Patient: sex M, age 60
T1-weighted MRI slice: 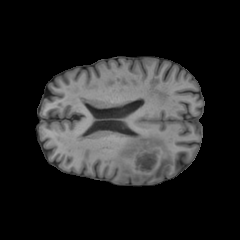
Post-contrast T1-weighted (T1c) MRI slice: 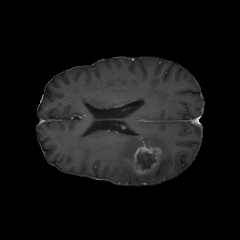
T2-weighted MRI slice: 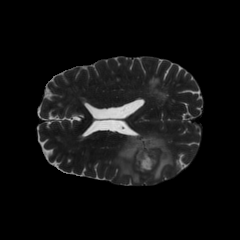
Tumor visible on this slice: yes
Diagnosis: Glioblastoma, IDH-wildtype
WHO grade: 4